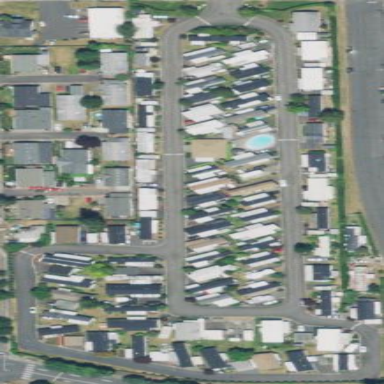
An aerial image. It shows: Residential area designated as trailer park.